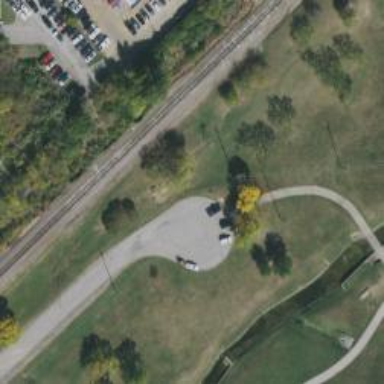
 perfect for leisurely sports activities."